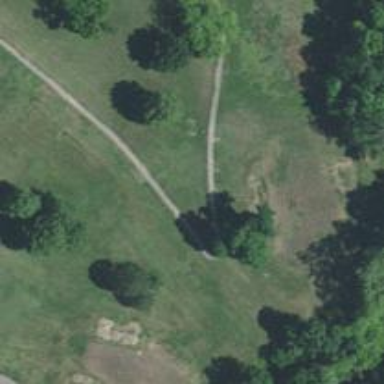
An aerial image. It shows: Grassy area designated as golf tee.